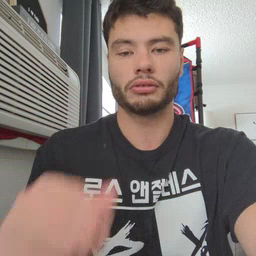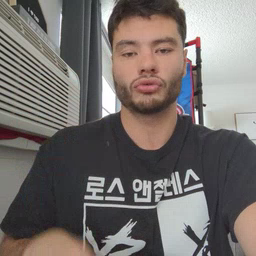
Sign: dog